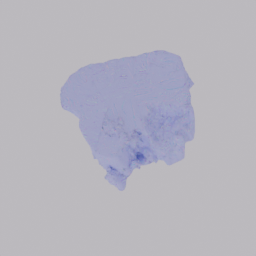
Label: nature